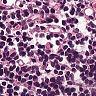
Metastatic tissue present: no